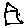
Label: house